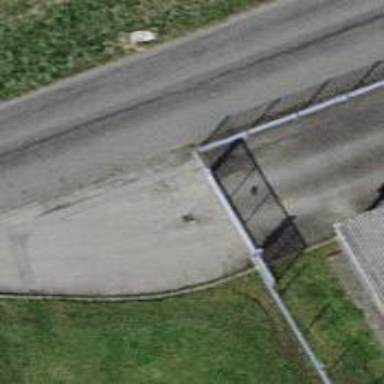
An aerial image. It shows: Gate.